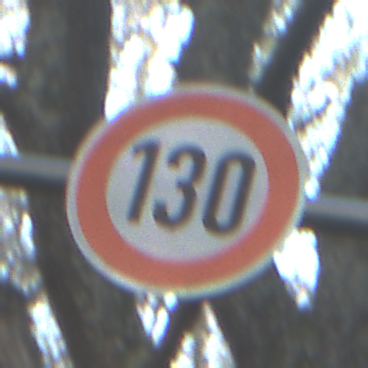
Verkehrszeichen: Geschwindigkeit130
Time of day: SunriseSunset
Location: Outdoor (Nature)
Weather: Clear
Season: Winter
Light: Natural